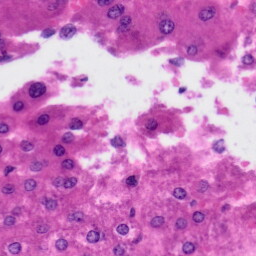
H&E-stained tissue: Liver